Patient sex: M
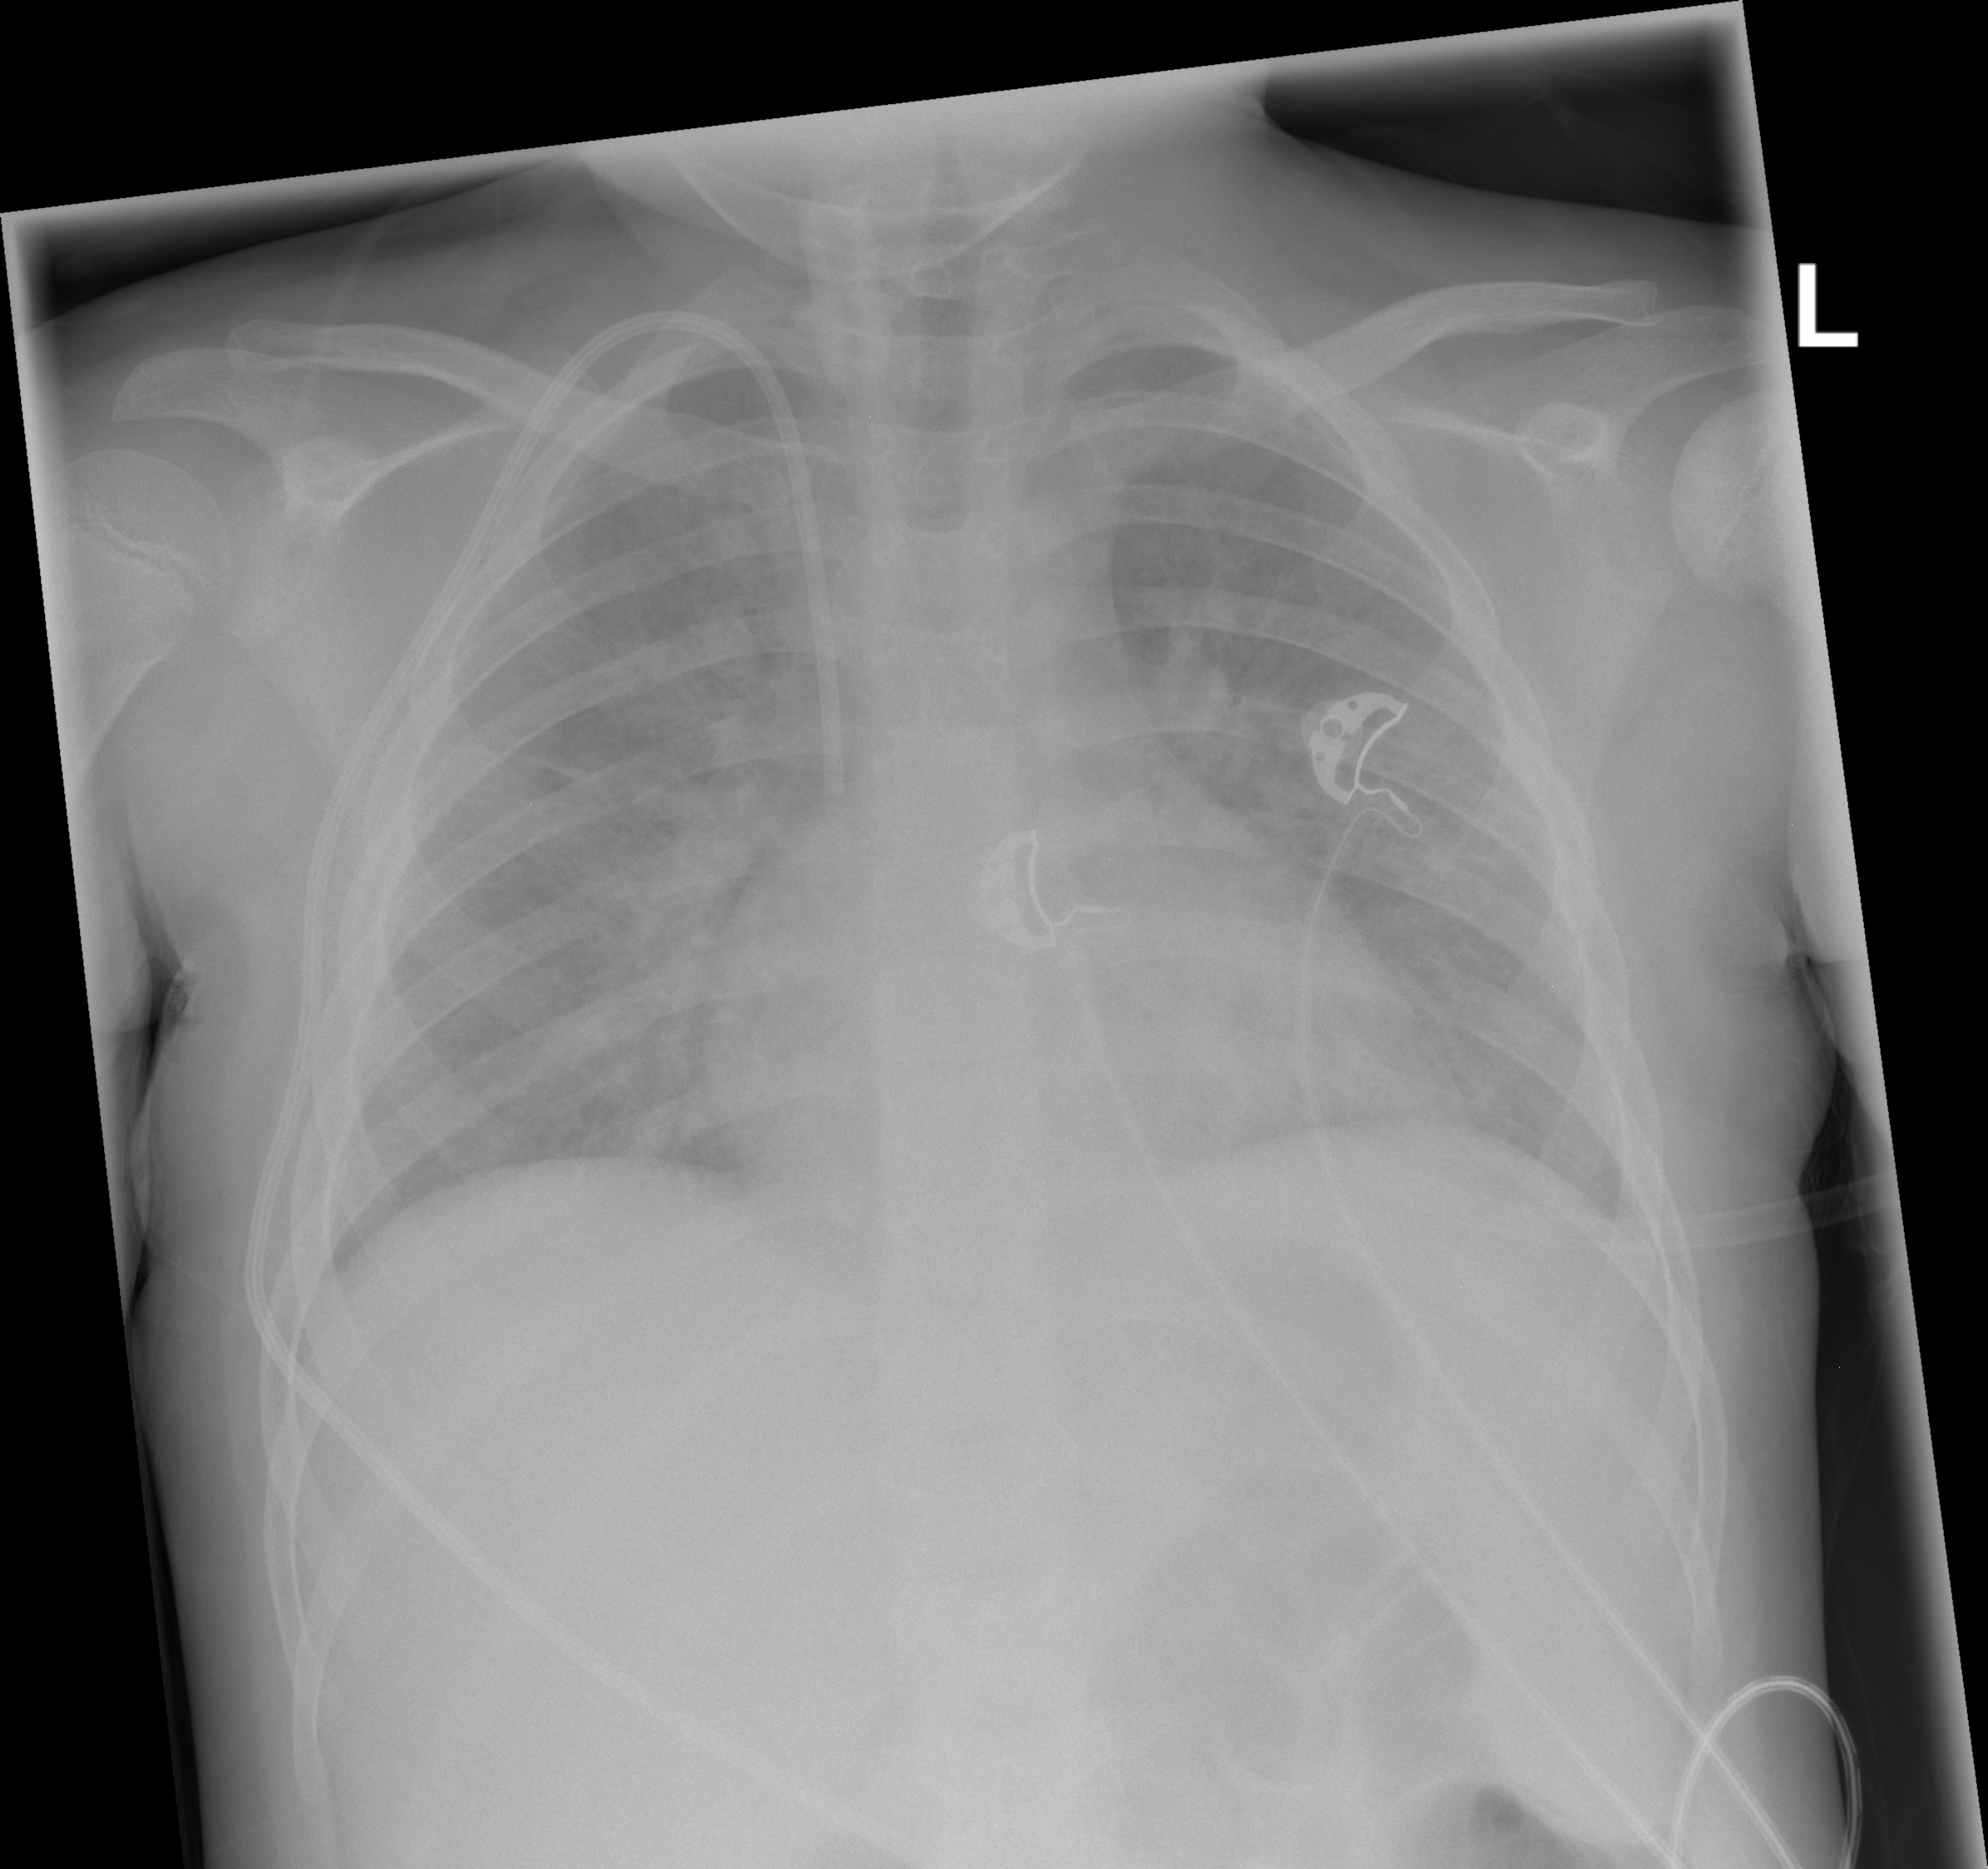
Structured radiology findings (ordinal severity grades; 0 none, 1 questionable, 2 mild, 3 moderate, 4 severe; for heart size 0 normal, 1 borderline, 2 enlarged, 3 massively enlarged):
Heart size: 0
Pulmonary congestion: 0
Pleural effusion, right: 0
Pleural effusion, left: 0
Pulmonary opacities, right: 2
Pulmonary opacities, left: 2
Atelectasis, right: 2
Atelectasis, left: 0